Interaction volume radius: 10 \u00c5
Interaction volume height: 25 \u00c5
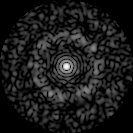
Disorder parameter: 0.818